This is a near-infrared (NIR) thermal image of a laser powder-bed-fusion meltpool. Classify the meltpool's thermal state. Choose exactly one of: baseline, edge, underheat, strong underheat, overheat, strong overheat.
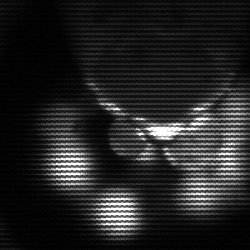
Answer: baseline